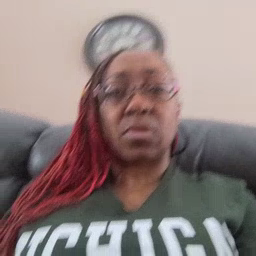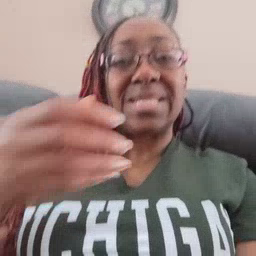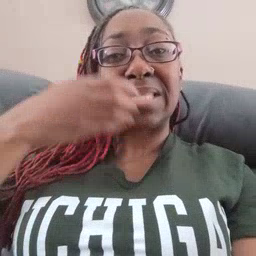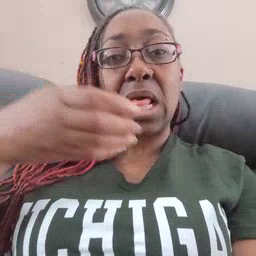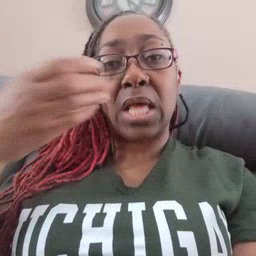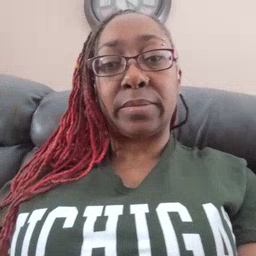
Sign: cereal